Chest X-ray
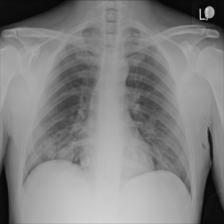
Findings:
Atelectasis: negative
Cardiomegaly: negative
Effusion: negative
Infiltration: negative
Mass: positive
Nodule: negative
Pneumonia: negative
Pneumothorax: negative
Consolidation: negative
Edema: negative
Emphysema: negative
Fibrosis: negative
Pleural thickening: negative
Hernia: negative